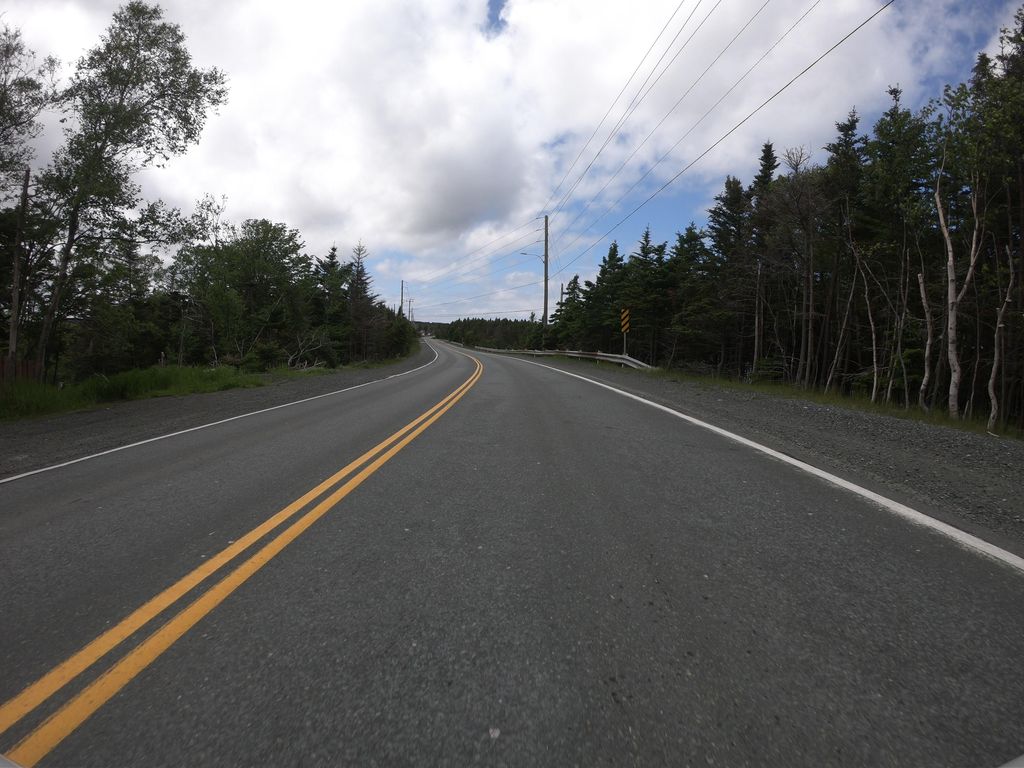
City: st_johns